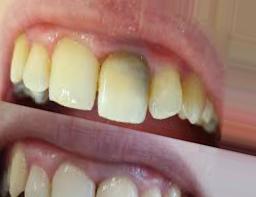
Condition: Tooth Discoloration